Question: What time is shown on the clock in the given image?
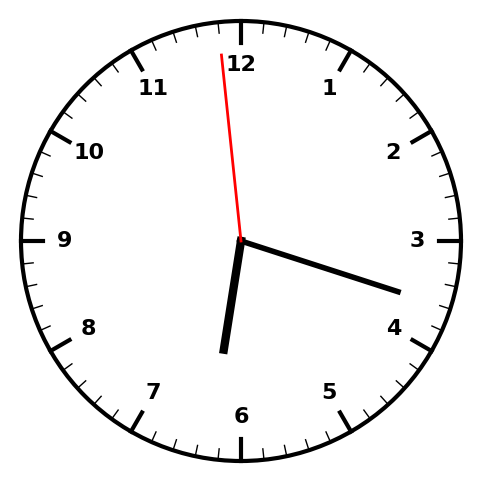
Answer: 06:17:59